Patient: sex F, age 56
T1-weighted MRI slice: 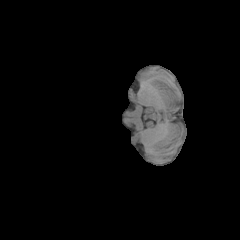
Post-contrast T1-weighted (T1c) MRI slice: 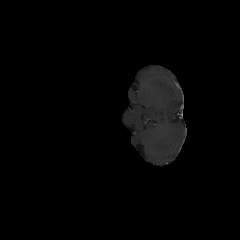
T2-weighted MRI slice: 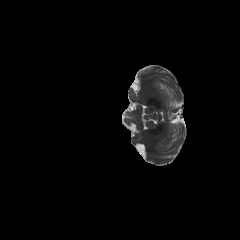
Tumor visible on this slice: no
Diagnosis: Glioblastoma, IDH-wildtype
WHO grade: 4